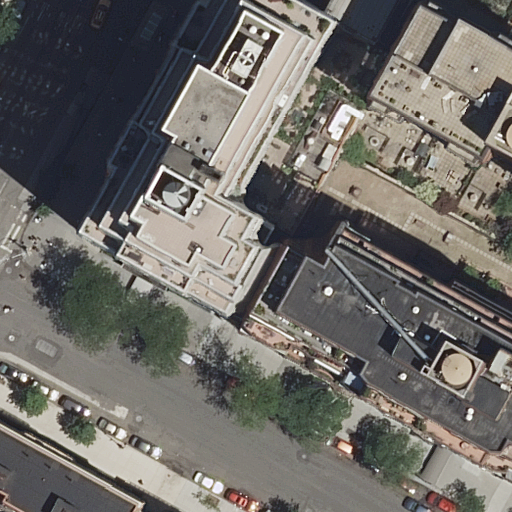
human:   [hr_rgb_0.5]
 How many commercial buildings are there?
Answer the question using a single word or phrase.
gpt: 0

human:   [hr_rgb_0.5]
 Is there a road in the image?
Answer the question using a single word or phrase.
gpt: yes

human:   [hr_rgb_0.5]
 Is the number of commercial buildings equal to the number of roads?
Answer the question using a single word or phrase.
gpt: no

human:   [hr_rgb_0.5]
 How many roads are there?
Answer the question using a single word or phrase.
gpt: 2

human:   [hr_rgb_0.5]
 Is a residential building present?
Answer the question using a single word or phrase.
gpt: yes

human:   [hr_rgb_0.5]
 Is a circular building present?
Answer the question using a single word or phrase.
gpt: no

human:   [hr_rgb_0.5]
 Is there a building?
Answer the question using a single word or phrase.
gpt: yes

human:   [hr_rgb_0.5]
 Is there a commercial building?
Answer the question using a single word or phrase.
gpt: no

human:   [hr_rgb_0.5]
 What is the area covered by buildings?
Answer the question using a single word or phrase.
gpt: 2844m2

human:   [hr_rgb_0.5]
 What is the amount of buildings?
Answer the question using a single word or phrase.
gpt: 5

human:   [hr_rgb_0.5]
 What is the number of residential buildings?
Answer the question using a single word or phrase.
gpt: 5

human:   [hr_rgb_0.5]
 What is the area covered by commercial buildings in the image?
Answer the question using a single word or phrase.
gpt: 0m2

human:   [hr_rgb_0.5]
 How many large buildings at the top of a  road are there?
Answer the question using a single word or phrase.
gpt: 2

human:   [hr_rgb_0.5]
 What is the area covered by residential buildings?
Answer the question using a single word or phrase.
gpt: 2844m2

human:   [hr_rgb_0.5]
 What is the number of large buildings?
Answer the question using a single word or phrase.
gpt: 3

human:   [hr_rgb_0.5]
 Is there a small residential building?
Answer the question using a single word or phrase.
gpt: yes

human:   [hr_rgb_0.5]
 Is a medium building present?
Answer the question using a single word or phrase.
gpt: yes

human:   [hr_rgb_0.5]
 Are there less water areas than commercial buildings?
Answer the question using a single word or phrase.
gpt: no

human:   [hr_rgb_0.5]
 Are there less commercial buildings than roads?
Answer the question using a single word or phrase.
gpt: yes

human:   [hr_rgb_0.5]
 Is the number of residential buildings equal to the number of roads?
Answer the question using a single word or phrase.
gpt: no

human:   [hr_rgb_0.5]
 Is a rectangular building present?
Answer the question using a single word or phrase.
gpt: yes

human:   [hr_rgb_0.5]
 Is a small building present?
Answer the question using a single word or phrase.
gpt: yes

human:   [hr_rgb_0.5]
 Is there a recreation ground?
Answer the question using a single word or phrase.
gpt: no

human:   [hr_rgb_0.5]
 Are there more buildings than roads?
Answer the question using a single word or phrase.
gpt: yes

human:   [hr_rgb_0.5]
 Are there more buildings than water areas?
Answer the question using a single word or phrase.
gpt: yes

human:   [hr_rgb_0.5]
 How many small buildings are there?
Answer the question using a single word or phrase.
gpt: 1

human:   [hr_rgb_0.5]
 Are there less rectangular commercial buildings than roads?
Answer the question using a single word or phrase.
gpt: yes

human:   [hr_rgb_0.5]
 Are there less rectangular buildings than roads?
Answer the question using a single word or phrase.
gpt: yes

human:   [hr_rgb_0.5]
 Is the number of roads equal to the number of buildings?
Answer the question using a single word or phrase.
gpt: no

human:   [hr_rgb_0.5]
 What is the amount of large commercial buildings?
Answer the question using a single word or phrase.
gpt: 0

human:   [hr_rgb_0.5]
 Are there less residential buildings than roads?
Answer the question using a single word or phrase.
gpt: no

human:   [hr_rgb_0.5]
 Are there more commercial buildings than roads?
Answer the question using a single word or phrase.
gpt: no

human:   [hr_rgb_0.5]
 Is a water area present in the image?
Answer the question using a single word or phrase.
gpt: no

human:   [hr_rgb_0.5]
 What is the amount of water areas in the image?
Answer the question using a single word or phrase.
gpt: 0

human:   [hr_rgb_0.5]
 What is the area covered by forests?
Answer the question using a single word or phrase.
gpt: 0m2

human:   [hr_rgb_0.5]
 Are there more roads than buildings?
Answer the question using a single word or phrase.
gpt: no

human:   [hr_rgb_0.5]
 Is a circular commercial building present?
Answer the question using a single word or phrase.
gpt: no

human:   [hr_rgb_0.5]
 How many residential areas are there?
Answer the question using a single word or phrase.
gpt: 0

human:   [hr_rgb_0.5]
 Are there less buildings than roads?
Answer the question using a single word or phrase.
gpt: no

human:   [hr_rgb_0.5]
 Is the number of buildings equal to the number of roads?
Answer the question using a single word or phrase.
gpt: no

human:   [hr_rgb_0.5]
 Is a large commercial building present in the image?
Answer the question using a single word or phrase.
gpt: no

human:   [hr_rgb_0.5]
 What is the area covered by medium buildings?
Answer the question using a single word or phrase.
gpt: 248m2

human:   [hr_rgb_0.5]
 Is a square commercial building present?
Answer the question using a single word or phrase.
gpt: no

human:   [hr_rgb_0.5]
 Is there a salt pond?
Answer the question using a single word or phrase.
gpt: no

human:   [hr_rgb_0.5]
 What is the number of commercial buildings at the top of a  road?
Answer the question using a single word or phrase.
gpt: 0

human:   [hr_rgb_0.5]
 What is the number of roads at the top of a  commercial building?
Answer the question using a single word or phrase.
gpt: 0

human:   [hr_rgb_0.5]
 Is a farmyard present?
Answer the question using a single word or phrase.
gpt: no

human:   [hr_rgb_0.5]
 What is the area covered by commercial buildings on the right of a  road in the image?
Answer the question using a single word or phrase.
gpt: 0m2

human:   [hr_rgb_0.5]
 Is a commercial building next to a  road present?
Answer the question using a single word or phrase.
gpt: no

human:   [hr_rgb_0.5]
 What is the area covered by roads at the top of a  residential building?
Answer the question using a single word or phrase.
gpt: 0m2

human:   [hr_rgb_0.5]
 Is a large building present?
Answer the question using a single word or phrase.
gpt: yes

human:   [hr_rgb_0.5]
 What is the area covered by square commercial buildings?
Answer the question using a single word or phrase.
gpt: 0m2

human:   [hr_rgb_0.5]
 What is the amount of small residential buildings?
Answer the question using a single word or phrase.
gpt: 1

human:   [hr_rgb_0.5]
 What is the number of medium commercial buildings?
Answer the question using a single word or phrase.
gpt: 0

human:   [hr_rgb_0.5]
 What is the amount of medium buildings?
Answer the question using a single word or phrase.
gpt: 1

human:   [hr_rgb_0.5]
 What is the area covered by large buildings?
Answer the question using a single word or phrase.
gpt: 2533m2

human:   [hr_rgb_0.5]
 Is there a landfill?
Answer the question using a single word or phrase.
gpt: no

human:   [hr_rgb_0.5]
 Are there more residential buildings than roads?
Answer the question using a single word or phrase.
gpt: yes

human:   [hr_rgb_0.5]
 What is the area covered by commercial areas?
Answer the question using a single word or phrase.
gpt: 0m2

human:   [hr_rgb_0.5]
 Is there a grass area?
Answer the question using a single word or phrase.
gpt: no

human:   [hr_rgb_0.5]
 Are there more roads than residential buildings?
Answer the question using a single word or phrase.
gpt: no

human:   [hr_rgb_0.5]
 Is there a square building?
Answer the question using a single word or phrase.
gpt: no

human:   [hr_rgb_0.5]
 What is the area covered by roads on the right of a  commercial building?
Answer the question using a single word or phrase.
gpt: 0m2

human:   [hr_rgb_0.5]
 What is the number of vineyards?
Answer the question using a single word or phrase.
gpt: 0